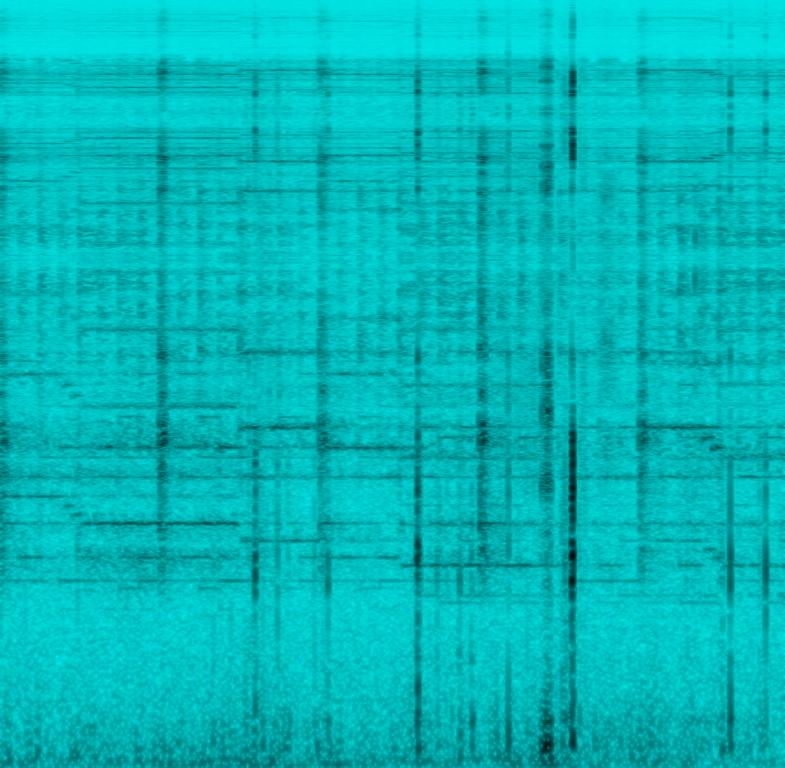
This music is an Electronic instrumental. The tempo is medium with synthesiser articulation and drum machine arrangement. The music is muffled as the audio is of poor quality and the recording is done outdoors. There are ambient nature sounds in the background like the wind and some rustling.